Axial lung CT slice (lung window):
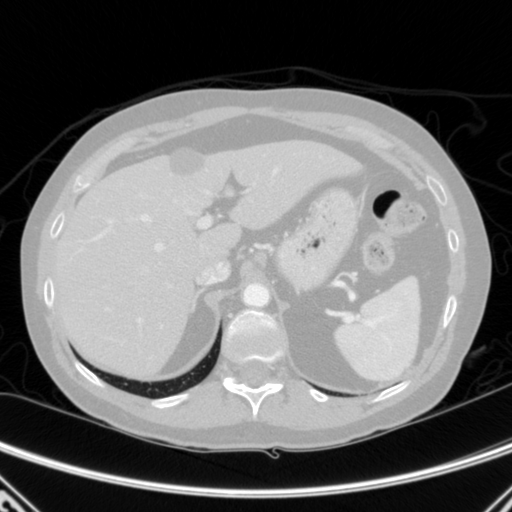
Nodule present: no